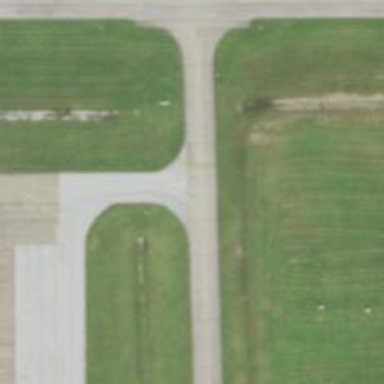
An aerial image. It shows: Image of taxiway at airport.